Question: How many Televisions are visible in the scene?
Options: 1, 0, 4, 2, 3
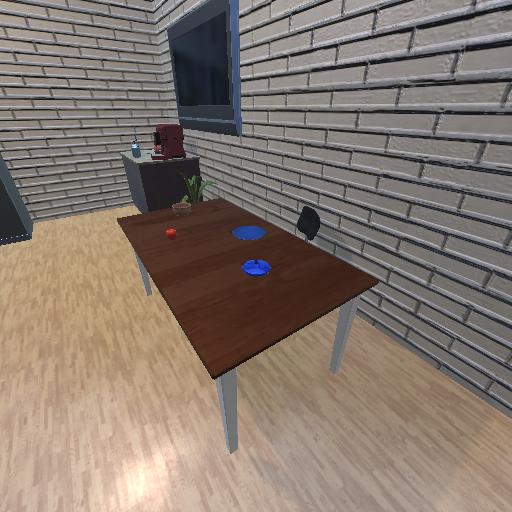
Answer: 1